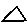
Label: triangle